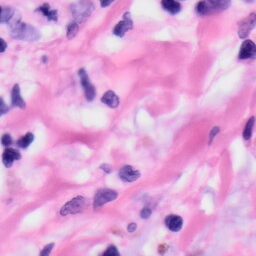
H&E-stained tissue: Skin